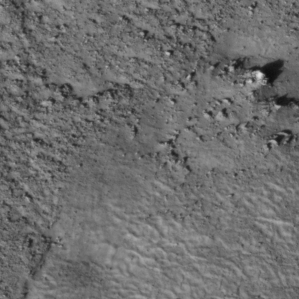
Label: non_frost